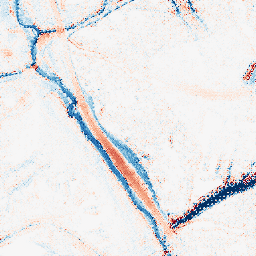
Category: morphological
Decomposition family: morphological
Decomposition parameters: operation: average
size: 10
Upsampling method: regularized
Upsampling parameters: scale: 2
lambda_reg: 0.1
Upsampling scale: 2